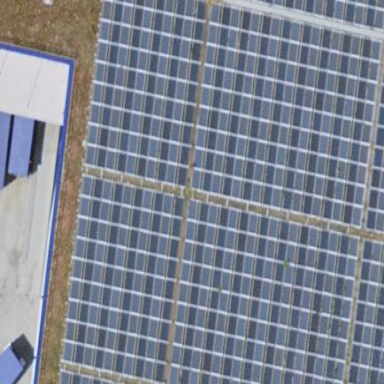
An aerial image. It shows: Solar power generator.